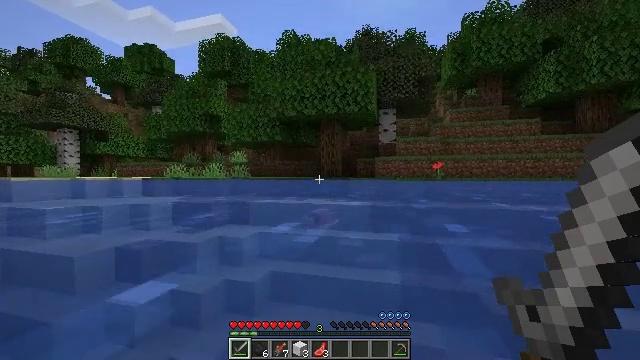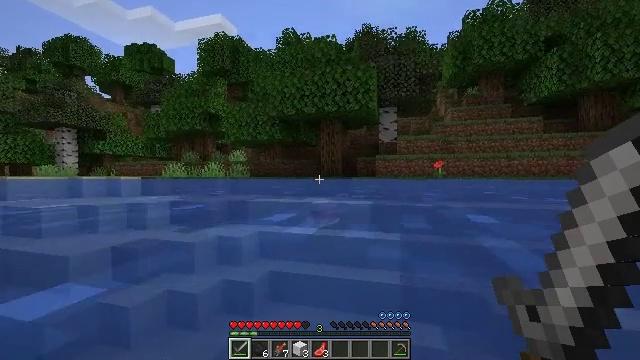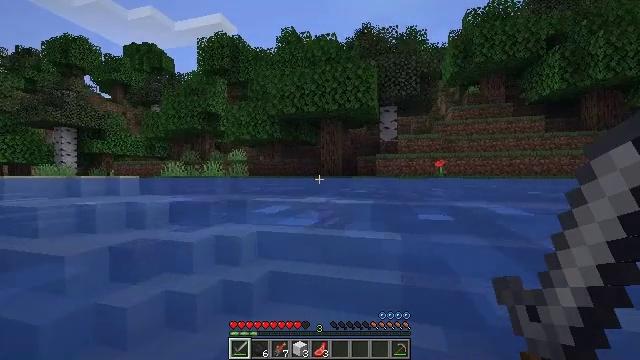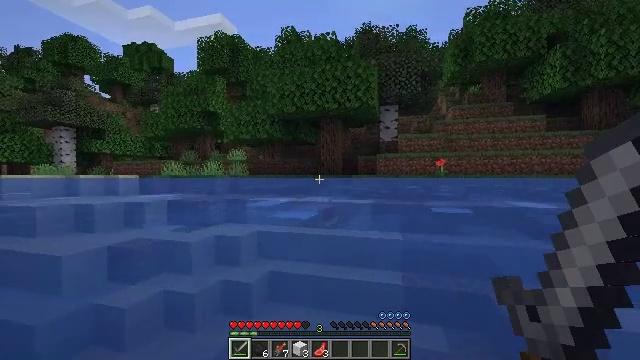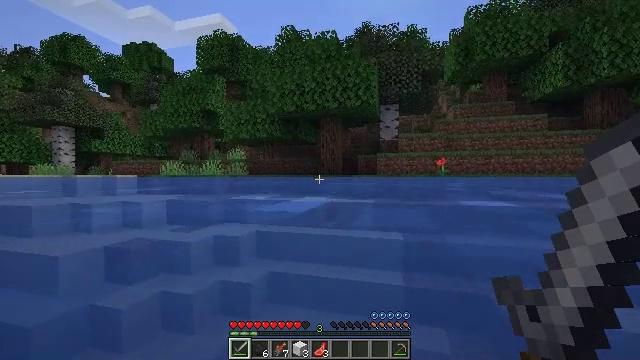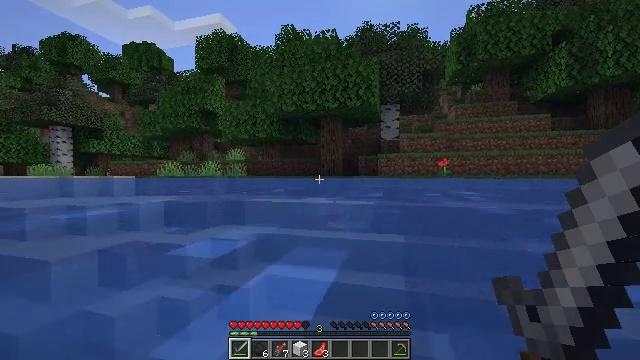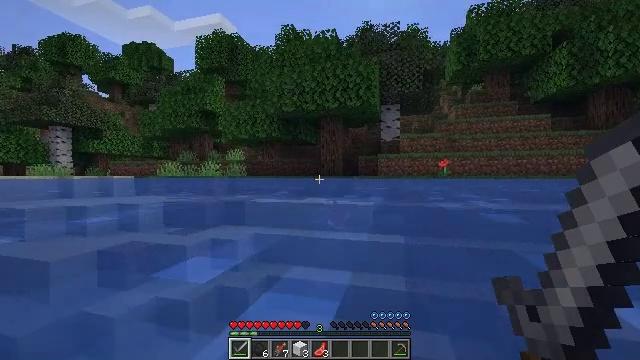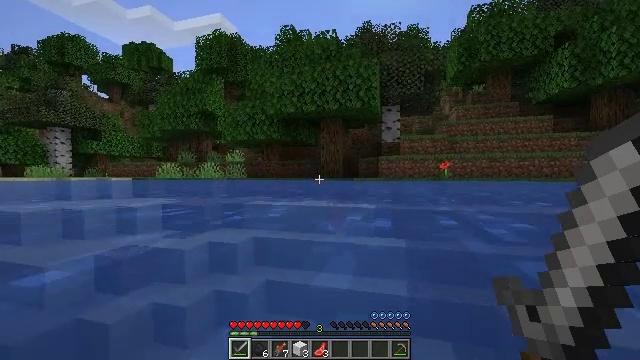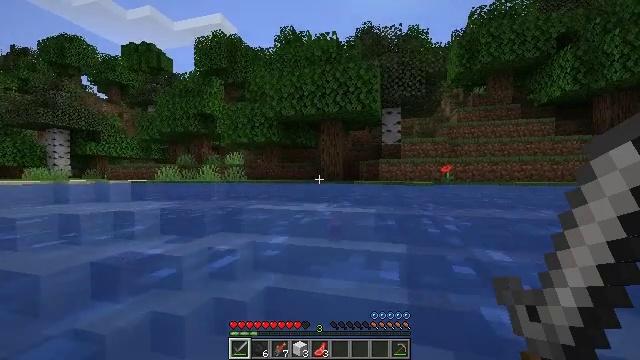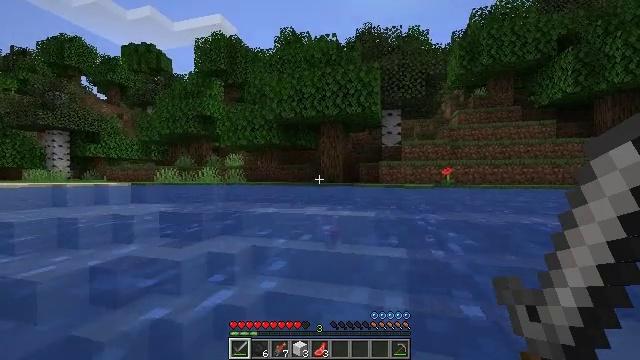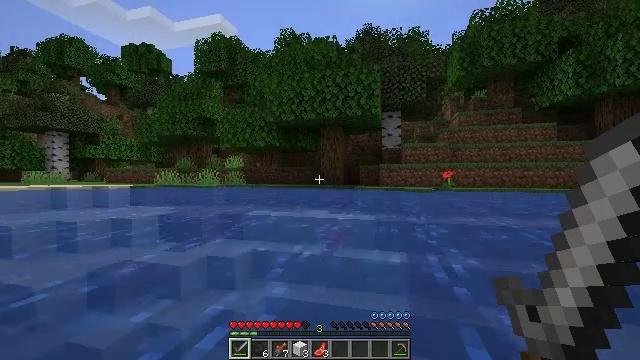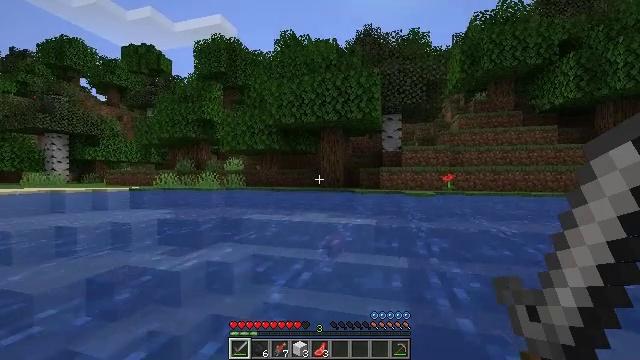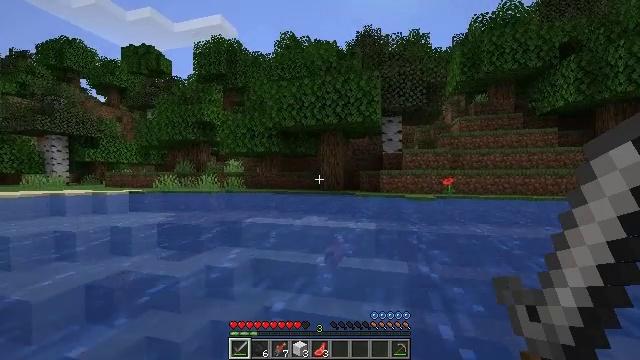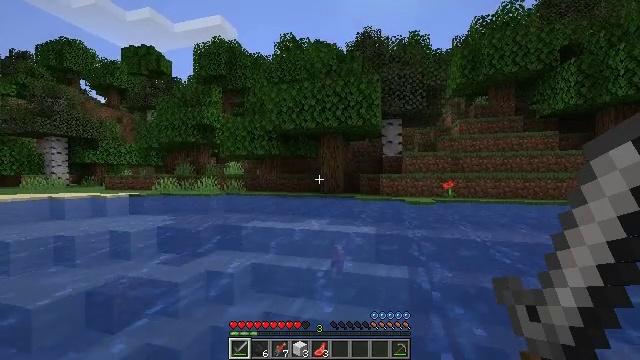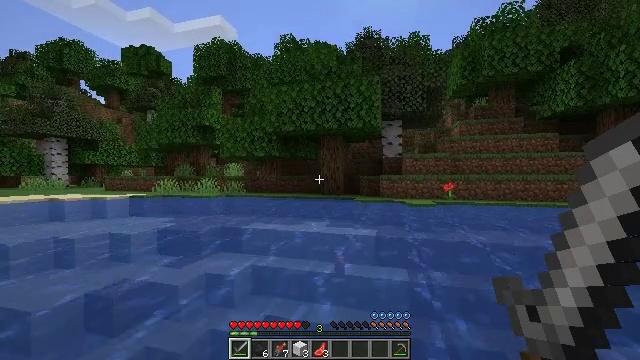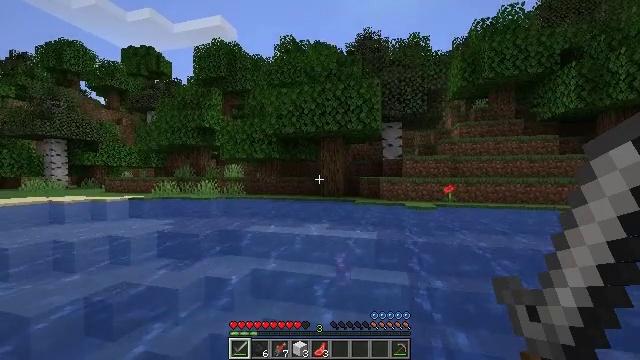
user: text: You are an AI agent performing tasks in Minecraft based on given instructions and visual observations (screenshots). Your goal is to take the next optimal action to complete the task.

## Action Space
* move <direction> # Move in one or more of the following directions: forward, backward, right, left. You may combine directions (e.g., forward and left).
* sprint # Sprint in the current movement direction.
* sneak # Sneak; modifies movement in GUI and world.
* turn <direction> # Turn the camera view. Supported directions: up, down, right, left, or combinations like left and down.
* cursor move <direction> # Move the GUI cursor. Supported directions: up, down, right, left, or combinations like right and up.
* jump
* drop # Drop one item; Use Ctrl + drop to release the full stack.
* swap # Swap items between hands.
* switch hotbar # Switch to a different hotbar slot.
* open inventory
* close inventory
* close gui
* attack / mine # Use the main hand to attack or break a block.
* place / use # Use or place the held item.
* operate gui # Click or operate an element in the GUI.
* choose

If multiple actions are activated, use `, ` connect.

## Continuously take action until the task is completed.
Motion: motion action
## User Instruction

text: Kill the salmon.
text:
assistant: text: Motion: move forward
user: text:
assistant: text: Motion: move forward
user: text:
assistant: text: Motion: move forward
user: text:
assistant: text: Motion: move forward, jump
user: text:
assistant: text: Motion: move forward, jump
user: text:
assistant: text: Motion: move forward, jump
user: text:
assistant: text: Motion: jump
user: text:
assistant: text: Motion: jump
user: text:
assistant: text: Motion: jump
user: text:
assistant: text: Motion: jump
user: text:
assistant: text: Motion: jump
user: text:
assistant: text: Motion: jump
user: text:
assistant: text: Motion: jump
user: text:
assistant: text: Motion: no_op
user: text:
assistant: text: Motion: no_op
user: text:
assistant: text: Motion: no_op
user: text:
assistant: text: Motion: no_op
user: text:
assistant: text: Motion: no_op
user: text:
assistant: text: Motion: no_op
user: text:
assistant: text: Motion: no_op
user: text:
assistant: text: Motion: no_op
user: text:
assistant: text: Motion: no_op
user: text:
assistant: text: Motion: no_op
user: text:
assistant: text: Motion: no_op
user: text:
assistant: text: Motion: no_op
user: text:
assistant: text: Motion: no_op
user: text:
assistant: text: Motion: move forward
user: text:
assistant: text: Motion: move forward
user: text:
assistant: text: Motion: move forward
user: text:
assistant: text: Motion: move forward